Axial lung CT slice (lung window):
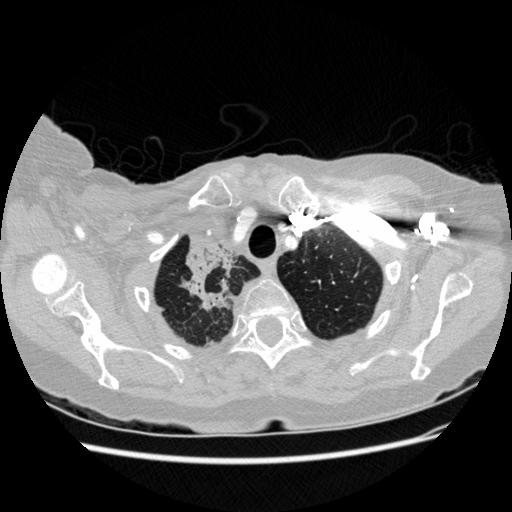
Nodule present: no